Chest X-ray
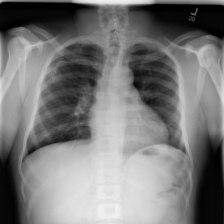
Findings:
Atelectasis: negative
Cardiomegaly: negative
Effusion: negative
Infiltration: negative
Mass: negative
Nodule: negative
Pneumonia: negative
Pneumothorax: negative
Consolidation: negative
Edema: negative
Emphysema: negative
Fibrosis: negative
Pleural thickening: negative
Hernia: negative